Question: I'm in the process of learning HTML & CSS and I'm building a website for a homework I have. I've successfully created a menu inside a border. I want some text to appear next to it, but instead it appears on top of it (because I've put the code on top of the menu). I just want the text to be next to the menu(after the vertical line of course) and work with the paragraphs indipendently with the menu. How can I achieve that? That's what I mean(don't mind the characters, they're Greek):

As you can see, while I'm writing on the paragraph, the menu with the options keeps moving down and I don't want that.
Here's my code:
'''
#first {
border: 3px;
border-style: solid;
border-color: black;
padding: 1em;
text-align: center
}
#second {
border: 3px;
border-style: solid;
border-color: black;
padding: 1em;
text-align: left
}
.target span {
background-color: grey;
color: white;
}
#line {
border-left: 3px solid black;
height: 500px;
position: absolute;
position: absolute;
left: 15%;
margin-left: -3px;
top: 130px;
}
#transparent-line {
border-left: 3px solid white;
height: 250px;
}
#description {
text-indent: 300px;
font-size: 18px;
}
'''
'''
<div id="first">
<h1>Arkhike selida</h1>
</div>
<div id="second">
<div id="description">
<p> Kaloserthate ston istokhoro gia to mathema "Ekmathese HTML". E istoselida aute demiourgetheke me skopo na dieukolunei tous phoitetes kata ten ekmathese tes HTML. </p>
<p> Epipleon,
</div>
<h4 class="target"><span>Arkhike selida</span></h4>
<h4 class="target"><span>Anakoinoseis</span></h4>
<h4 class="target"><span>Epikoinonia</span></h4>
<h4 class="target"><span>Eggrapha mathematos</span></h4>
<h4 class="target"><span>Ergasies</span></h4>
<div id="line"></div>
<div id="transparent-line"></div>
'''
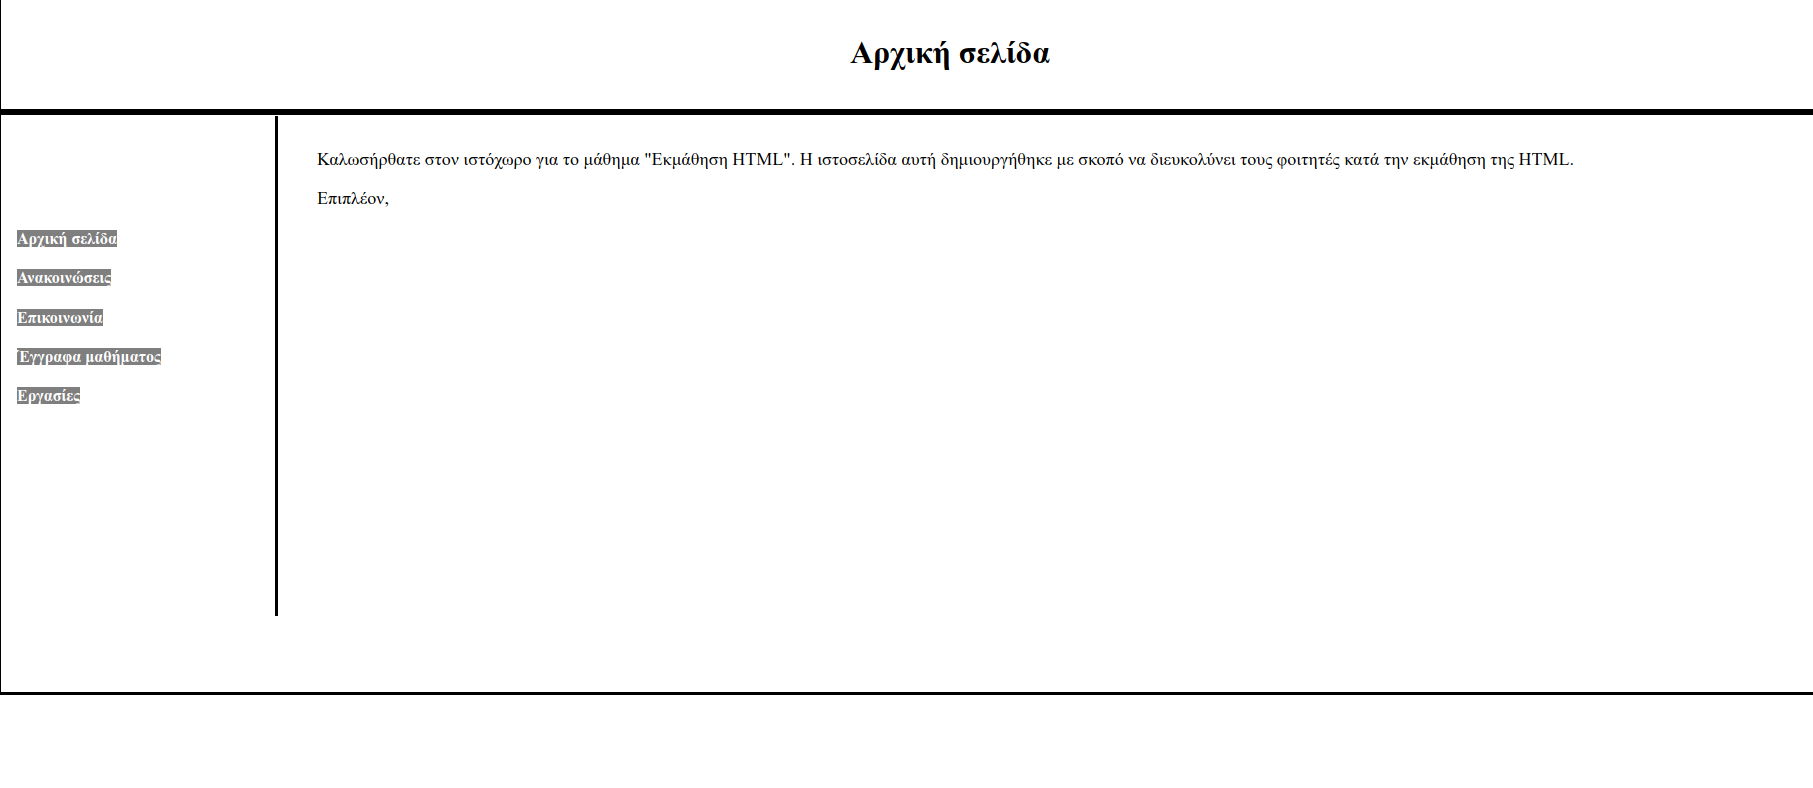
Answer: '''
#first{
border:3px;
border-style:solid;
border-color: black;
padding: 1em;
text-align: center
}
#second{
border:3px;
border-style:solid;
border-color: black;
text-align: left
width:100%;
float:left;
padding:0 0 0 15px;
}
.target span{
background-color: grey;
color: white;
}
.menu-items{width:25%;float:left;border-right:3px solid #000;}
.description{width:70%;float:right;padding:15px;}
'''
'''
<div id="first">
<h1>Arkhike selida</h1>
</div>
<div id="second">
<div class="menu-items">
<h4 class="target"><span>Arkhike selida</span></h4>
<h4 class="target"><span>Anakoinoseis</span></h4>
<h4 class="target"><span>Epikoinonia</span></h4>
<h4 class="target"><span>Eggrapha mathematos</span></h4>
<h4 class="target"><span>Ergasies</span></h4>
</div>
<div id="description">
<p> Kaloserthate ston istokhoro gia to mathema "Ekmathese HTML". E istoselida aute demiourgetheke me skopo na dieukolunei tous phoitetes kata ten ekmathese tes HTML. </p>
<p> Epipleon,
</div>
</div>
'''